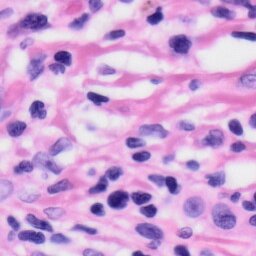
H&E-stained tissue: Skin